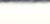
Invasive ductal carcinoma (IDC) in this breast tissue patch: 0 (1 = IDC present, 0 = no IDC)